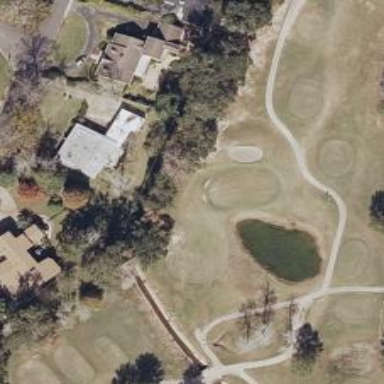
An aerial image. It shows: View of golf hole.